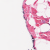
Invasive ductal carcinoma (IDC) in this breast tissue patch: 0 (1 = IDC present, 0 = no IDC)